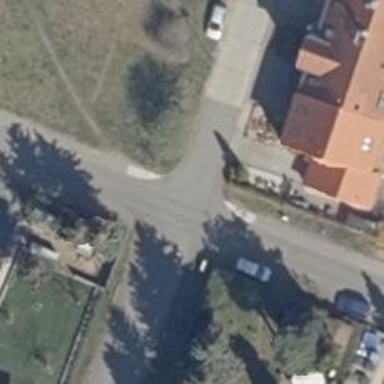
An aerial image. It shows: Residential road paved with concrete.